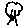
Label: tree